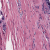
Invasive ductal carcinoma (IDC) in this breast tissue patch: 0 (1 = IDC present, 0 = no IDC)